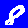
Digit: 8